Interaction volume radius: 10 \u00c5
Interaction volume height: 10 \u00c5
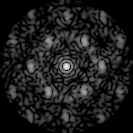
Disorder parameter: 0.5626